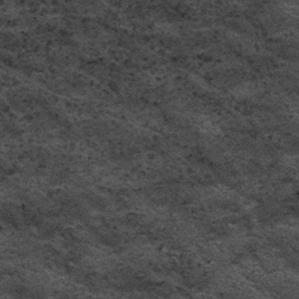
Label: frost